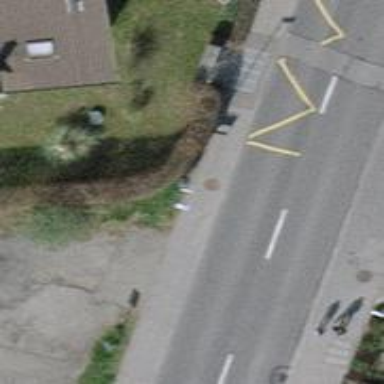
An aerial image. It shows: Platform for public transport on the road.